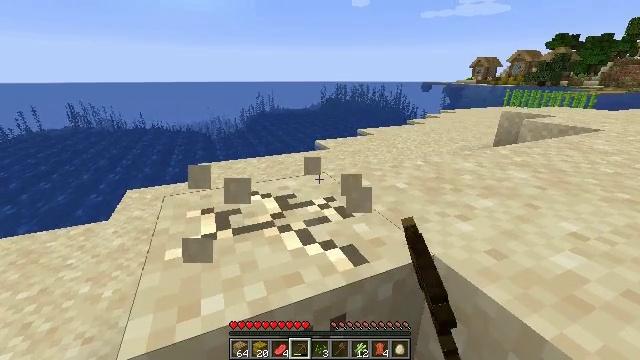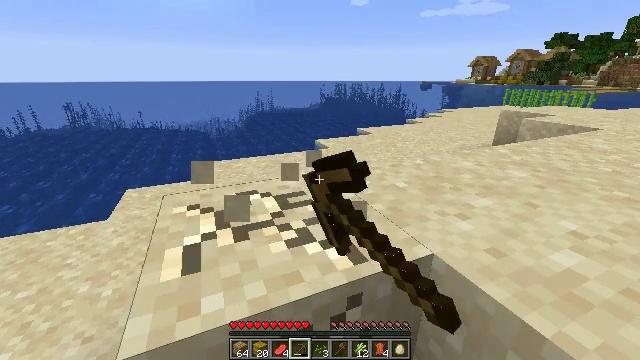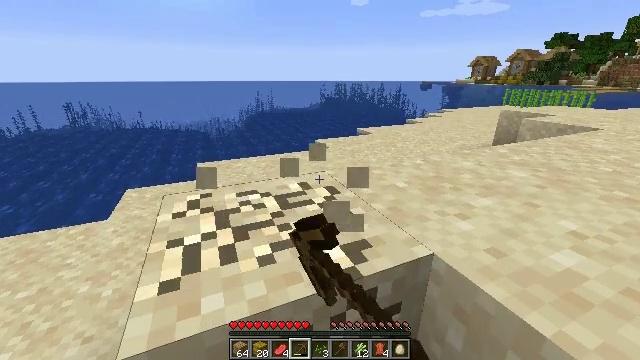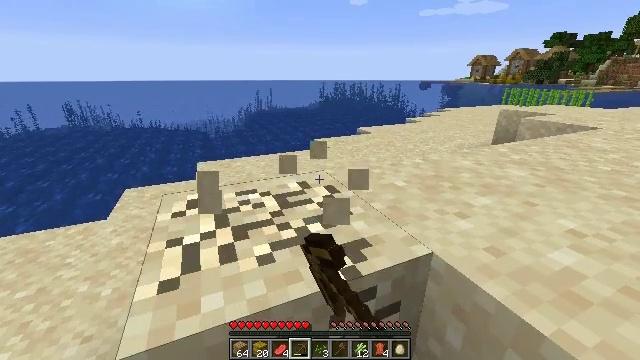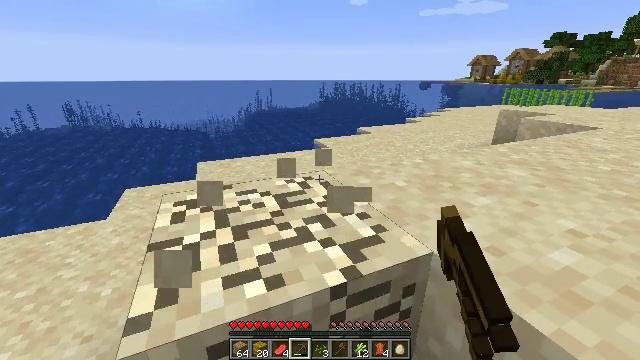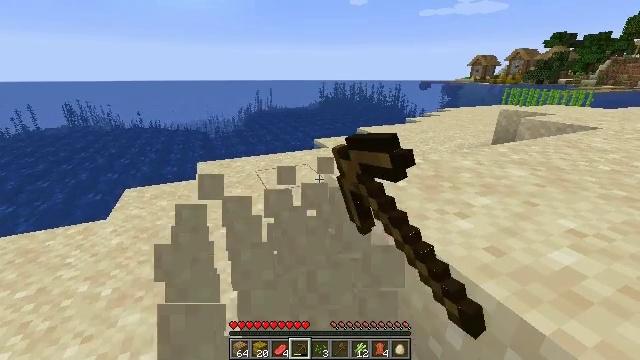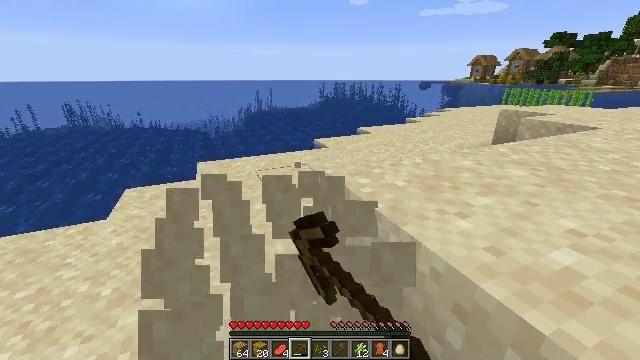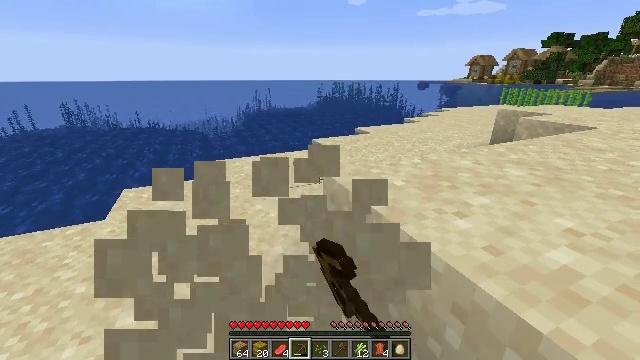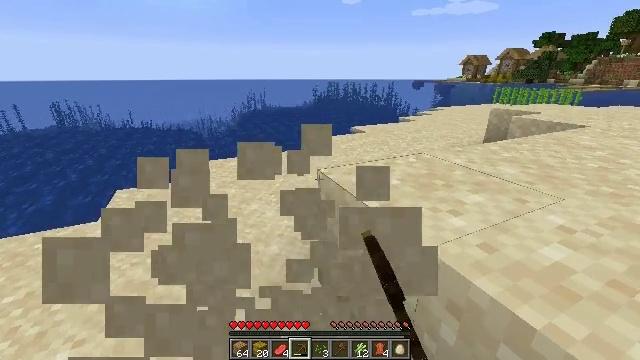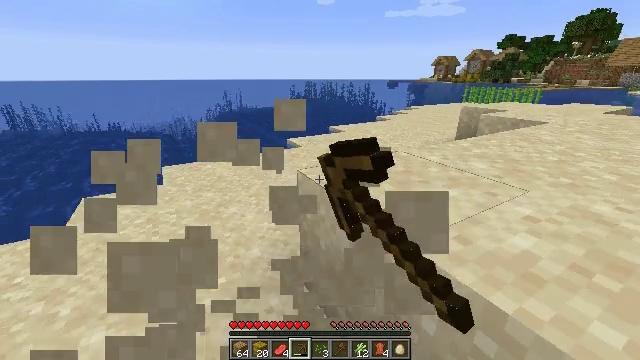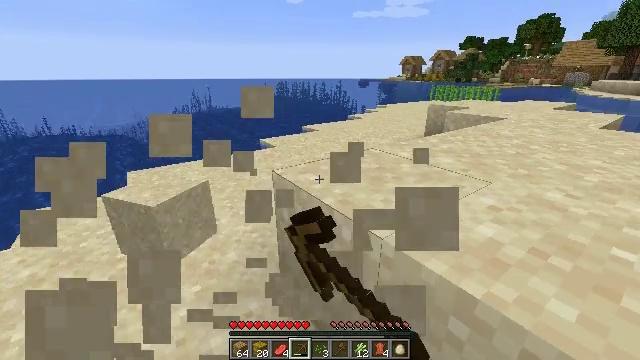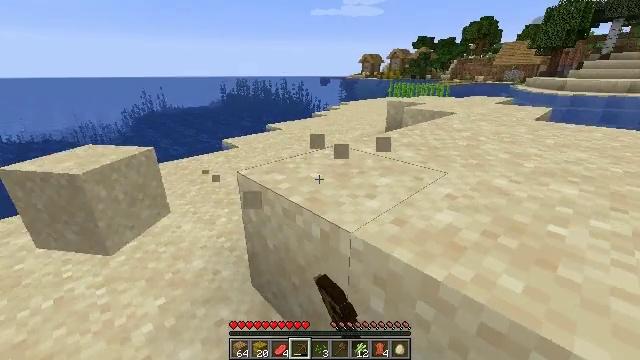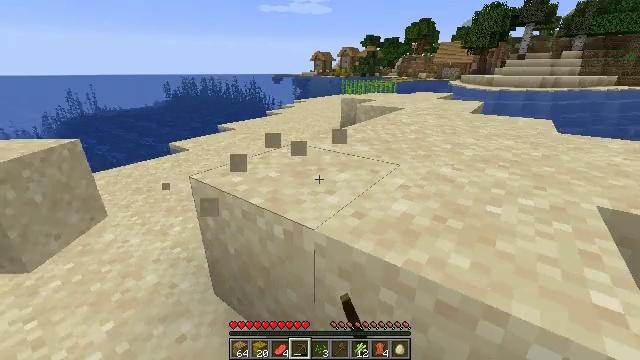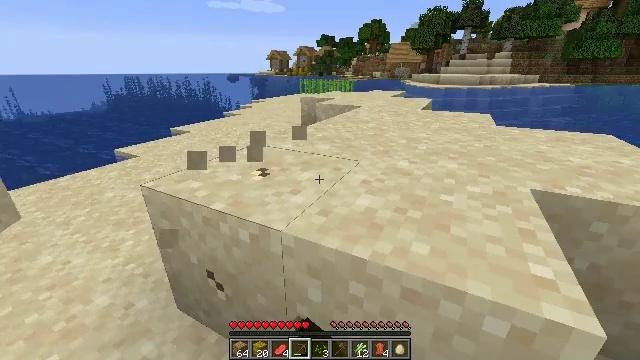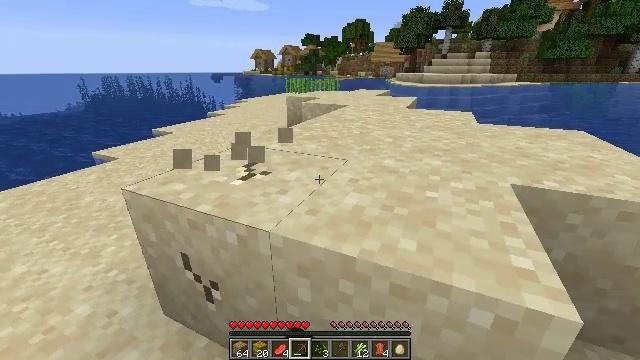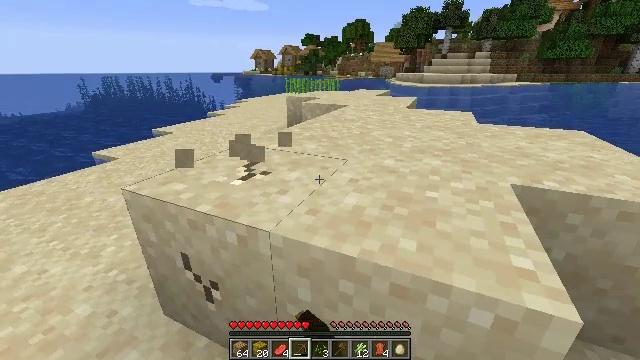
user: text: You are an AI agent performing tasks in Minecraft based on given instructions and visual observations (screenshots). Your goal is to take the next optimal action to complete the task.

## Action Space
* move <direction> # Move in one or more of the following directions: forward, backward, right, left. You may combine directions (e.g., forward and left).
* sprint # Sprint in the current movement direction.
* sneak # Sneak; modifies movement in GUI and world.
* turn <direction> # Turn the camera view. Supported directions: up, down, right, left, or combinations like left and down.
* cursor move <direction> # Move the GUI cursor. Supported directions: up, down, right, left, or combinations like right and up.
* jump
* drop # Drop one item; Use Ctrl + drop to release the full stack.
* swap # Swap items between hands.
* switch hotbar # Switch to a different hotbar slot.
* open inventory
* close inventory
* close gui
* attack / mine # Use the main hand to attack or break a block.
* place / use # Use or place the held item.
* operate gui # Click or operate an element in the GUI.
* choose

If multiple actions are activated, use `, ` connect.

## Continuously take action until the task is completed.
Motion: motion action
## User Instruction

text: Break the sand block.
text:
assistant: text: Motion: attack / mine
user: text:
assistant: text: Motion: attack / mine
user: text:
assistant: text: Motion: attack / mine
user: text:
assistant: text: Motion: attack / mine
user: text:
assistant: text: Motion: attack / mine
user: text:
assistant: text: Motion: attack / mine
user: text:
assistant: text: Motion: attack / mine
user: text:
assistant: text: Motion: turn right, attack / mine
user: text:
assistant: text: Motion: turn right, attack / mine
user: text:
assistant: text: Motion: turn right, attack / mine
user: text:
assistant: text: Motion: turn right, attack / mine
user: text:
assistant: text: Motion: turn right, attack / mine
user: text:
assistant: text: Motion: turn right, attack / mine
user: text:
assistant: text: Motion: turn right, attack / mine
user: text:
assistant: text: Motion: attack / mine
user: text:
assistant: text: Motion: attack / mine
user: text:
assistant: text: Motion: attack / mine
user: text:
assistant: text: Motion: attack / mine
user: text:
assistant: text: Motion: attack / mine
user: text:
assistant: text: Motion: attack / mine
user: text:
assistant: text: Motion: attack / mine
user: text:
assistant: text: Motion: attack / mine
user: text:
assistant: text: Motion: attack / mine
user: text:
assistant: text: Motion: attack / mine
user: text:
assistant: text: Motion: attack / mine
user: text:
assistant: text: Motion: attack / mine
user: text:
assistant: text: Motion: turn right, attack / mine
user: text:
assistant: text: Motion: turn right, attack / mine
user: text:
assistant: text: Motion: turn right, attack / mine
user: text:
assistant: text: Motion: turn right, attack / mine